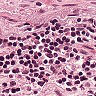
Metastatic tissue present: no